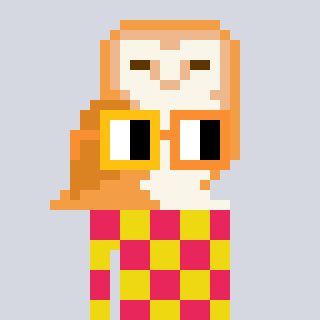
a pixel art character with square yellow and orange glasses, a owl-shaped head and a yellow-colored body on a cool background